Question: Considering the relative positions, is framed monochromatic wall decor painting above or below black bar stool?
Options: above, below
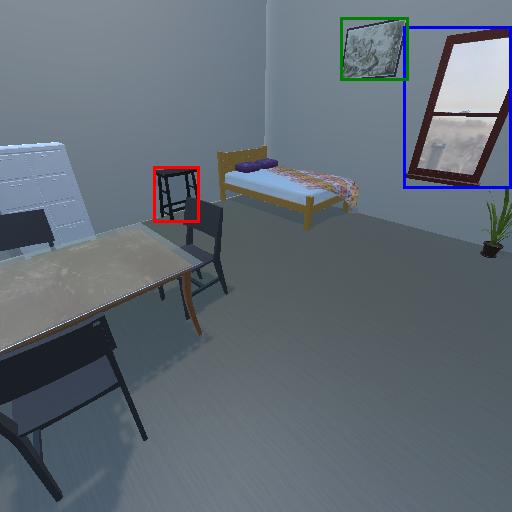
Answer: above